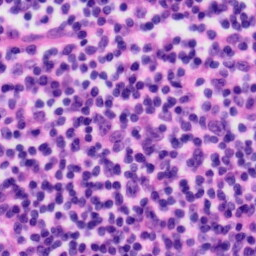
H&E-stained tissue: Tonsil